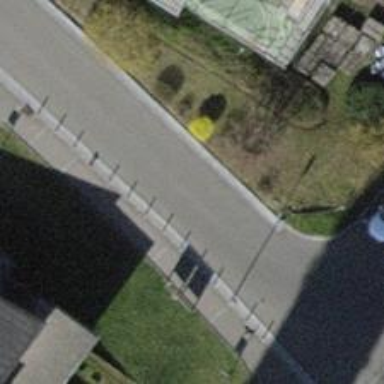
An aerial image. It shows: Bollard.